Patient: sex F, age 59
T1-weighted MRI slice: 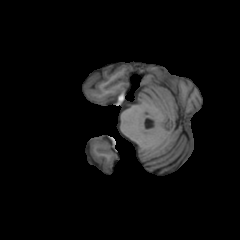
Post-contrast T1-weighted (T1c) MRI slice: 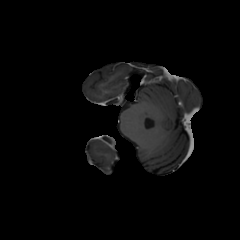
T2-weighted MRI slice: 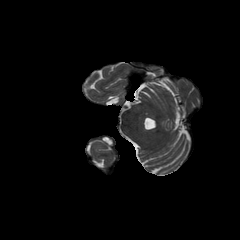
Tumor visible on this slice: no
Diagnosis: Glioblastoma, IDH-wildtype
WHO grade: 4